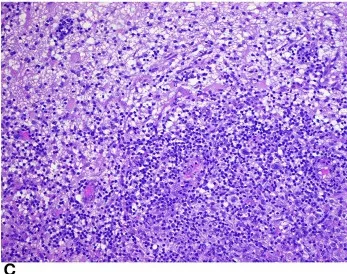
Necrotic area of the lung surrounded by atypical lymphoid cells.
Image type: pathology (h&e)